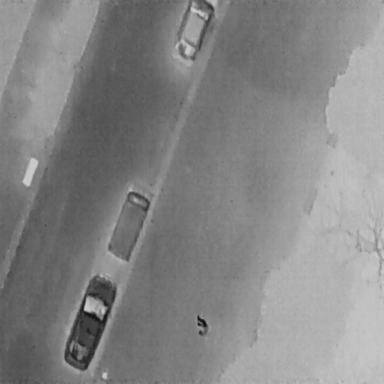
There are four objects shown in the infrared image, including three Cars, and a Person.